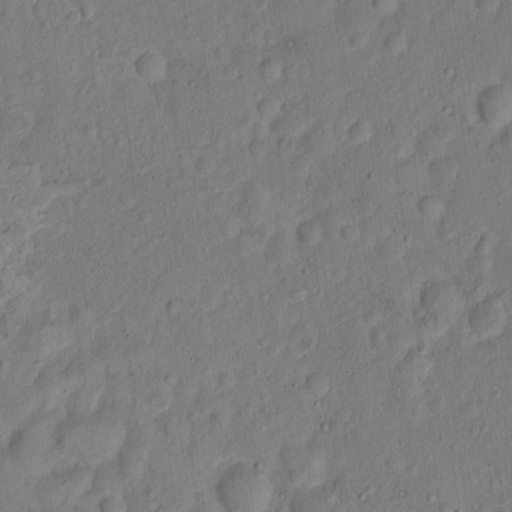
Classes present: Background, Cone